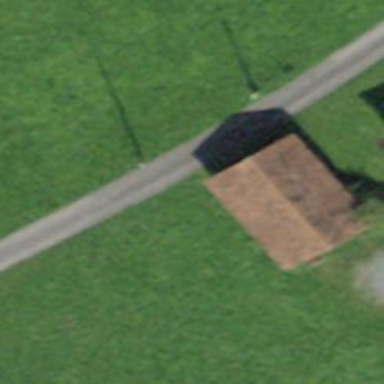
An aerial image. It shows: Rural barn.